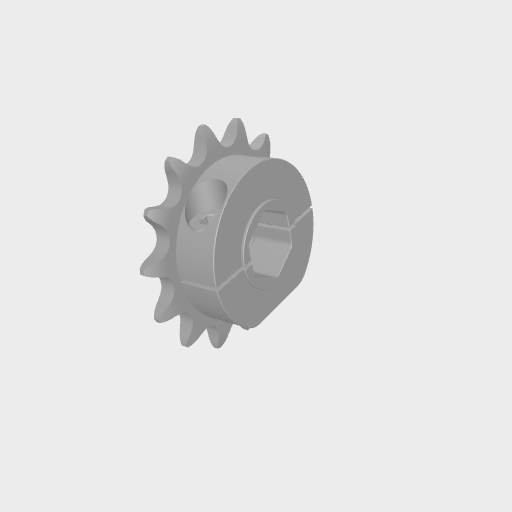
Part: SteelClampingSprocket12RID